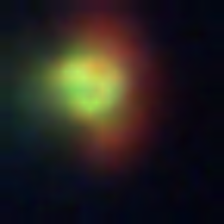
Taxon: NanoPlankton
Group: Other